【题型】解答题　【知识点】立体几何　【难度】easy
如图，已知$BD$是$\odot O$的直径，点$C$是$\odot O$上异于$B$、$D$的一点。设过点$C$的直线$AC$垂直于$\odot O$所在的平面，且$AC=BD=2$。

\vspace{1em} % 与题目保持行间距

(1) 若$C$为$\overset{\frown}{BD}$中点，$E$为线段$AC$的中点，$F$为线段$AD$上一点，且$EF \parallel$平面$BCD$。求证：$F$为线段$AD$中点，并求三棱锥$F-BCD$的体积；

\vspace{1em}

(2) 记二面角$A-BD-C$的平面角为$\theta$，求$\theta$的最小值，并指出其取得最小值时点$C$的位置。
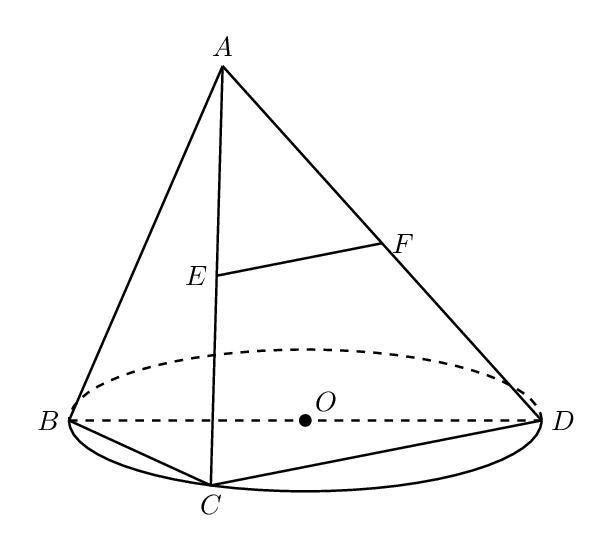
【解答】

【解】（1）$EF \parallel$ 平面$BCD$，

$CD$ 在平面$BCD$ 内，所以$EF,CD$ 没有交点，

又$EF,CD$ 都在平面$ACD$ 内，

所以$EF \parallel CD$，

在三角形$ACD$ 中，因为$E$ 为线段$AC$ 的中点，

所以$F$ 为线段$AD$ 中点，

因为$EF \parallel$ 平面$BCD$，

所以$F$ 到平面$BCD$ 的距离即为$E$ 到平面$BCD$ 的距离，

又$AC \perp$ 平面$BCD$，$AC=2$，

所以$E$ 到平面$BCD$ 的距离为$1$，

又$\triangle BCD$ 为等腰直角三角形，

所以$S_{\triangle BCD} = \frac{1}{2} \times 2 \times 1 = 1$，

所以三棱锥$F-BCD$ 的体积$V = \frac{1}{3} \times 1 \times 1 = \frac{1}{3}$；

\vspace{1em}

（2）

过$C$ 作$CH \perp BD$，垂足为$H$，

因为$AC \perp$ 平面$BCD$，$BD$ 在平面$BCD$ 内，

所以$BD \perp AC$，又$AC,CH$ 为平面$ACH$ 内两条相交直线，

所以$BD \perp$ 平面$ACH$，又$AH$ 在平面$ACH$ 内，

所以$BD \perp AH$，

所以$\angle AHC$ 即为二面角$A-BD-C$ 的平面角$\theta$，

在直角三角形$ACH$ 中，

$$\tan\theta = \frac{|AC|}{|CH|} = \frac{2}{|CH|},$$

又$CH$ 为$C$ 到$BD$ 距离，

所以$|CH| \le |CO| = 1$，当$C$ 为$\overset{\frown}{BD}$ 中点时取得最大值，

所以$\tan\theta = \frac{2}{|CH|} \ge 2$，当$C$ 为$\overset{\frown}{BD}$ 中点时取得最小值，

即$\theta_{\min} = \arctan 2$，当且仅当$C$ 为$\overset{\frown}{BD}$ 中点时取得最小值。

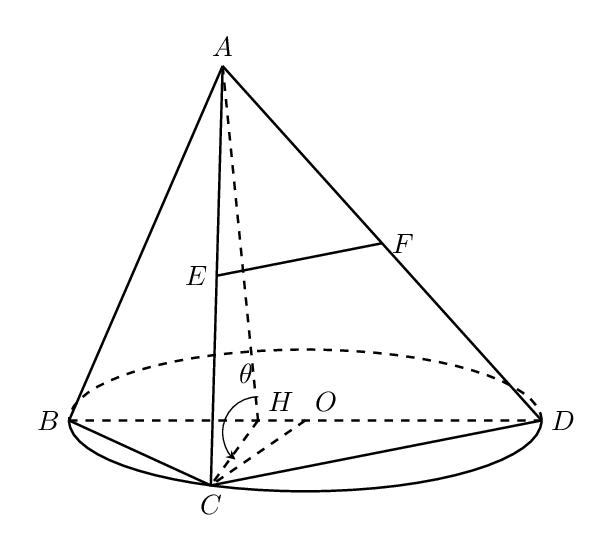